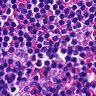
Metastatic tissue present: no